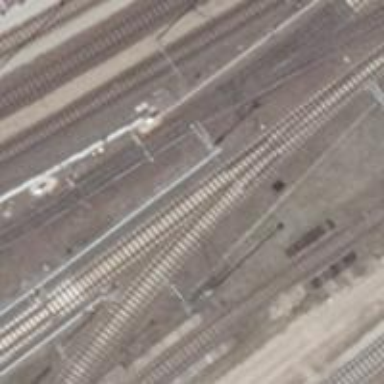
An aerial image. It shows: Railway switch.